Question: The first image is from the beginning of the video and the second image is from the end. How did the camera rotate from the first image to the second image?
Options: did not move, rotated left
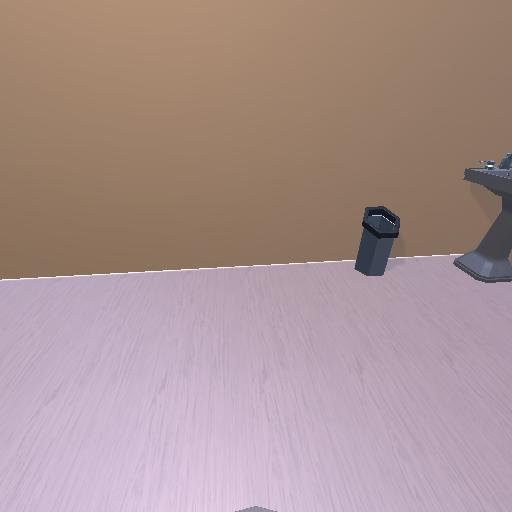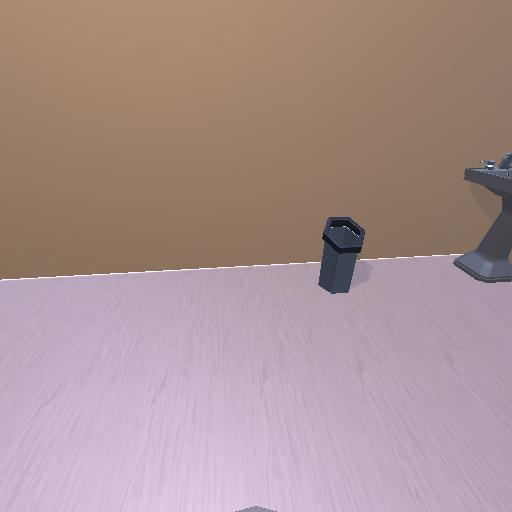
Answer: did not move